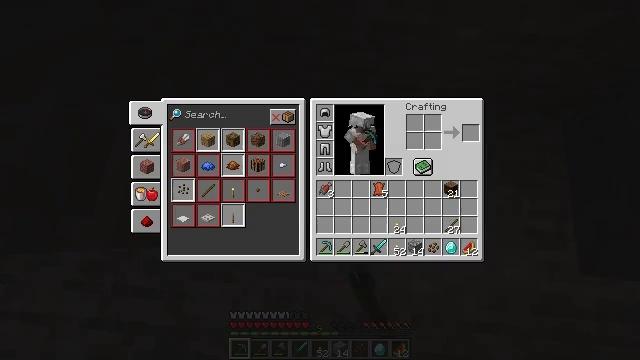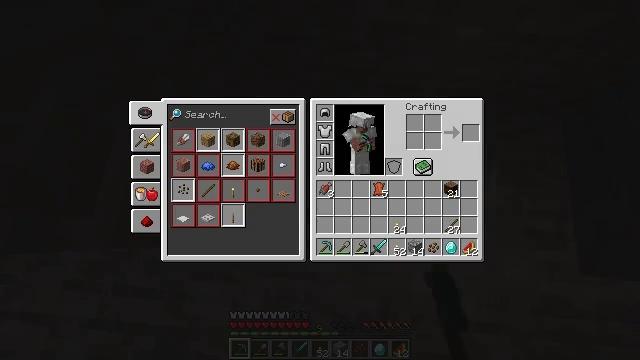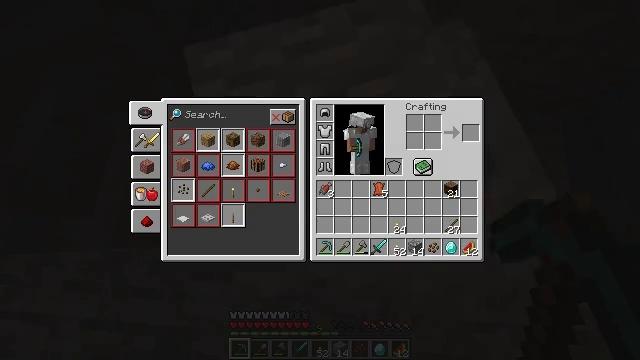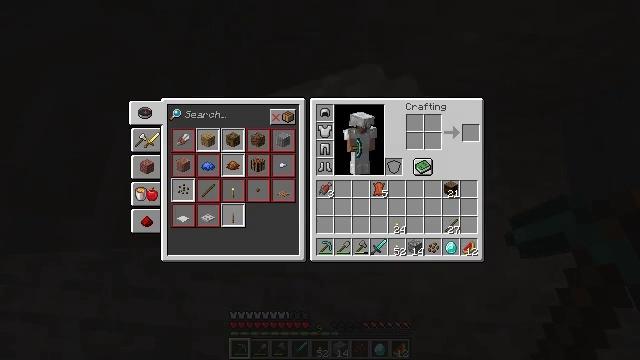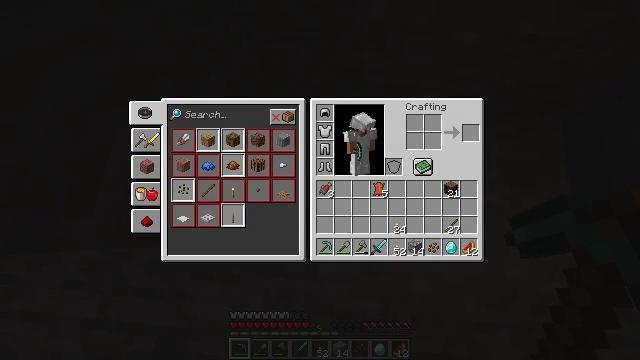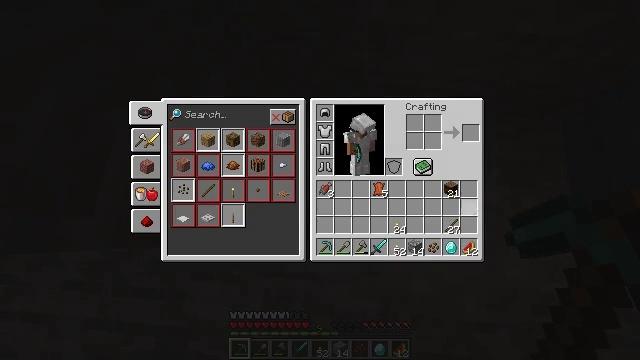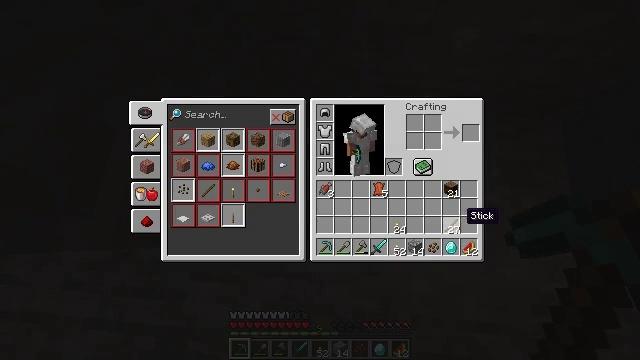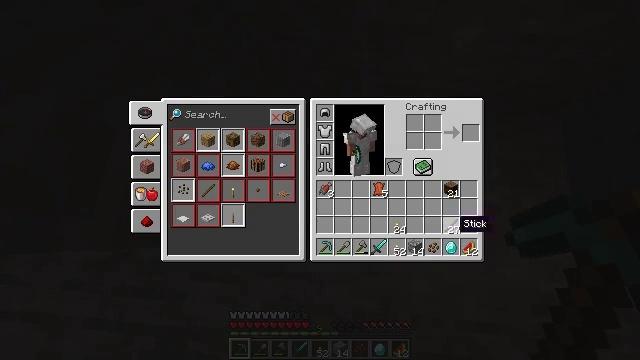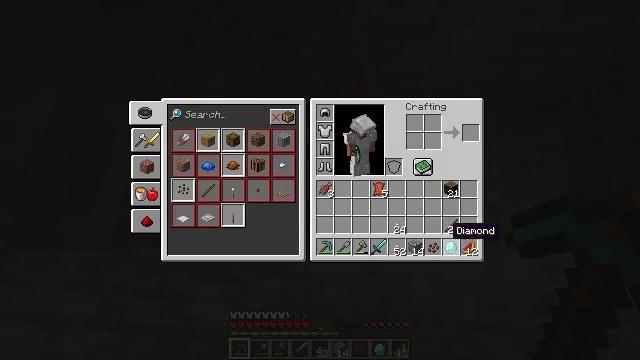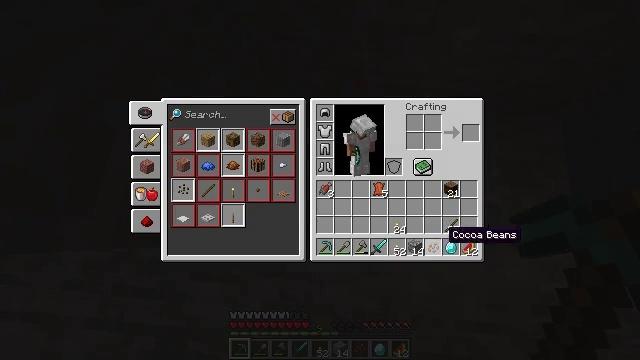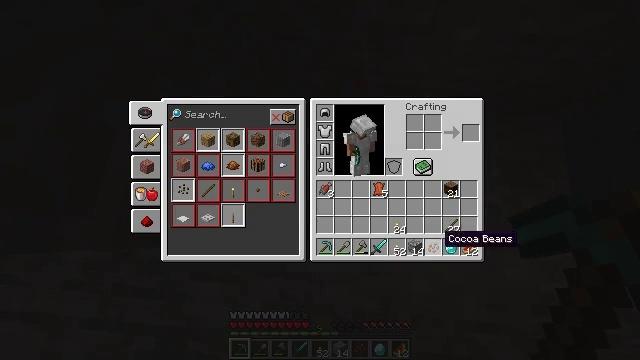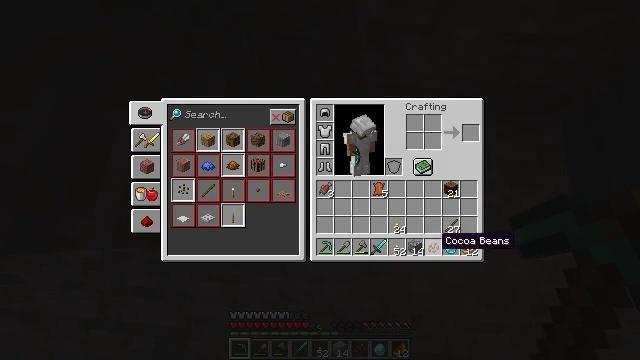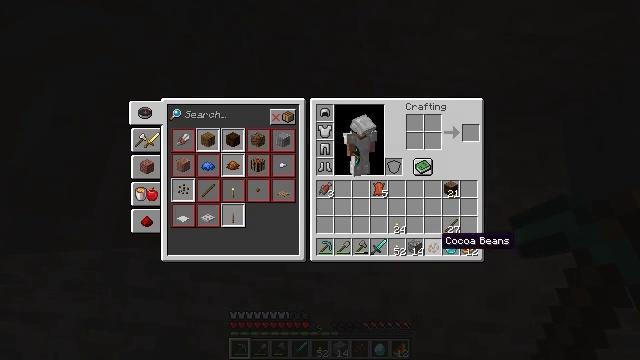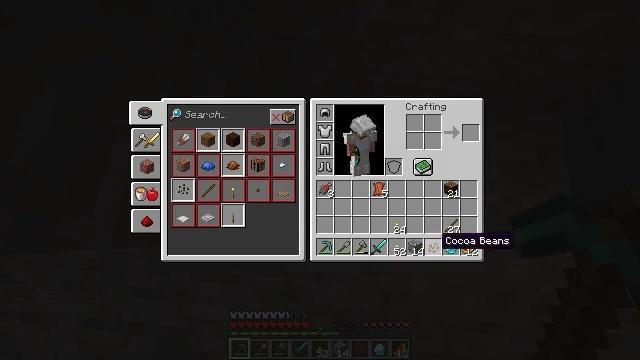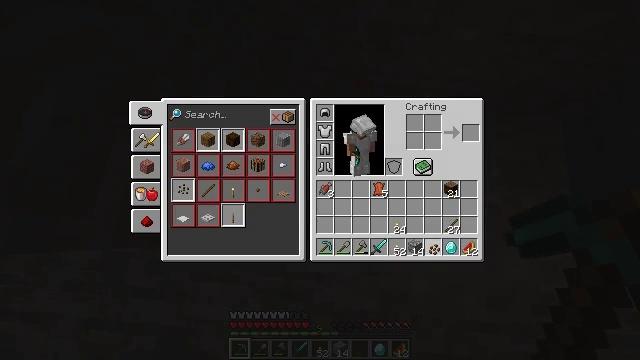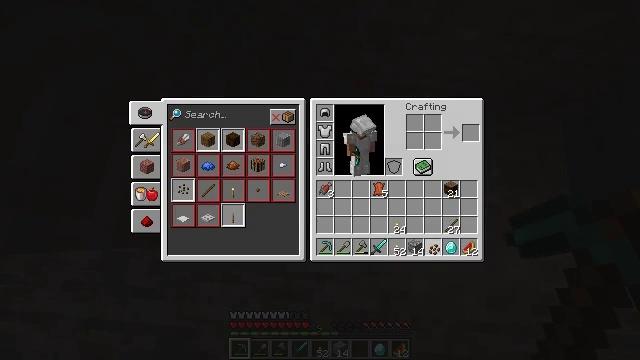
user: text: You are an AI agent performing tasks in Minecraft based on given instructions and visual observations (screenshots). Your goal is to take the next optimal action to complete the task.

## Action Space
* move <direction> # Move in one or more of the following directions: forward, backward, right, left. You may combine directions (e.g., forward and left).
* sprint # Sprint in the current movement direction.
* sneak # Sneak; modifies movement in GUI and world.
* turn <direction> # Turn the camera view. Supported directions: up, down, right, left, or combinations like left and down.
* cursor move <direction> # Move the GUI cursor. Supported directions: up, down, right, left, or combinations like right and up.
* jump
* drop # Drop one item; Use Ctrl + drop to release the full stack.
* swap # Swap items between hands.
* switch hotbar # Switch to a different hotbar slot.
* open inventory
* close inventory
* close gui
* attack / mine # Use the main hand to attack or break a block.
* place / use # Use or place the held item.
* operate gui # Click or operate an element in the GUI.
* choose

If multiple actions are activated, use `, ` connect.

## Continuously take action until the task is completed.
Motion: motion action
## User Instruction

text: Remove cocoa beans from the inventory.
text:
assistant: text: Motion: open gui
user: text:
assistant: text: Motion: no_op
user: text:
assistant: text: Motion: cursor move left and down
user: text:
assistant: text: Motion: cursor move left and down
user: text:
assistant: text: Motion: cursor move left and down
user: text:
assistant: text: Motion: cursor move down
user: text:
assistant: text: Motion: cursor move left and down
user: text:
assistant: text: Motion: cursor move left
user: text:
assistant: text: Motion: no_op
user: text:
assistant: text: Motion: no_op
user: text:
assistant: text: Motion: no_op
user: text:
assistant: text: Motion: no_op
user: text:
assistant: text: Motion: no_op
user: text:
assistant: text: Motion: operate gui
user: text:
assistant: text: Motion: operate gui
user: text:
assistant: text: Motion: cursor move right and up, operate gui
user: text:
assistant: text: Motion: cursor move right and up
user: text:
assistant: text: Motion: cursor move right and up
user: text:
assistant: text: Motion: cursor move right and up
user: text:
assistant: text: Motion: operate gui
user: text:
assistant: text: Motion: operate gui
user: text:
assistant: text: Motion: operate gui
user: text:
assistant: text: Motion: no_op
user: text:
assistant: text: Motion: no_op
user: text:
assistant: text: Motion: cursor move left
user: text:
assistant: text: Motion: cursor move left and down
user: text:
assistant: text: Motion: cursor move left
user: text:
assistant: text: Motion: no_op